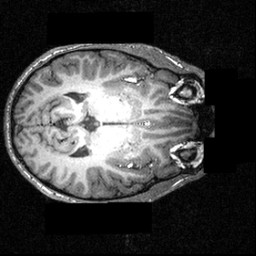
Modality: T1w
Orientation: axial
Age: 26
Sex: male
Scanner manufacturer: siemens
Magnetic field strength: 3.951 T
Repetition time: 1.5 s
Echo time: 0.00335 s